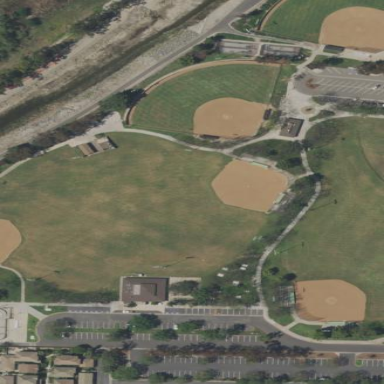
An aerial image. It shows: Baseball pitch for leisure land.